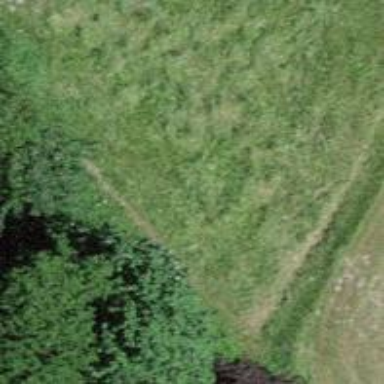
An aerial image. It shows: Aerial marker.